Aerial crown-view tile of a tropical tree (Barro Colorado Island, Panama), acquired 20250715:
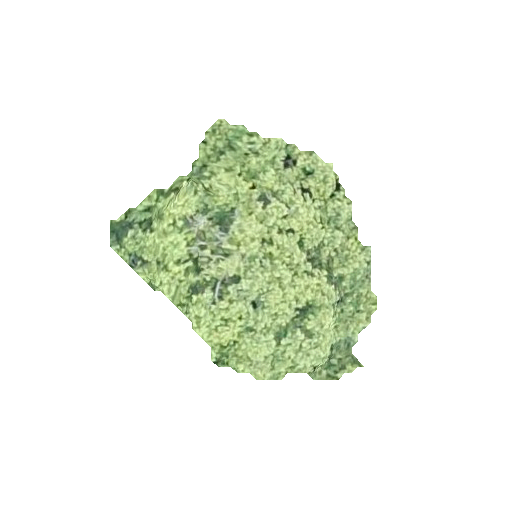
Species: Luehea seemannii
GBIF accepted scientific name: Luehea seemannii
Crown area: 66.137 m²